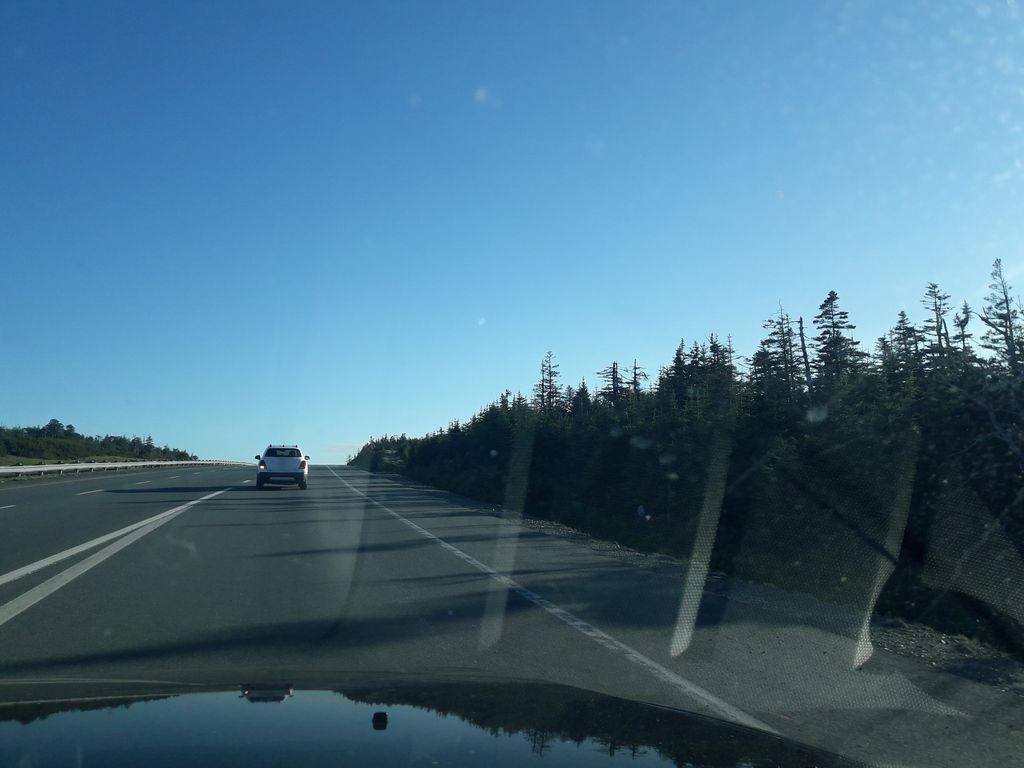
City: st_johns